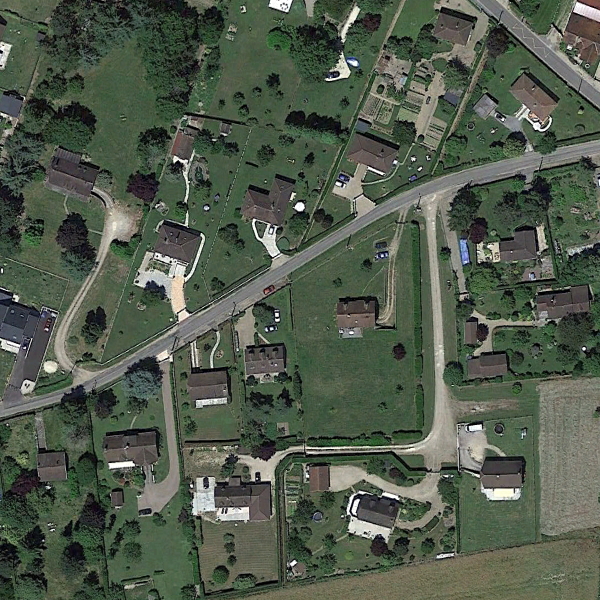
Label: MediumResidential